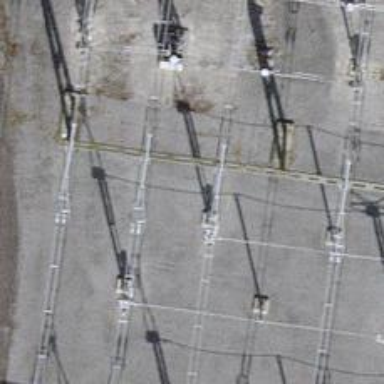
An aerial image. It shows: Switch used for power control.